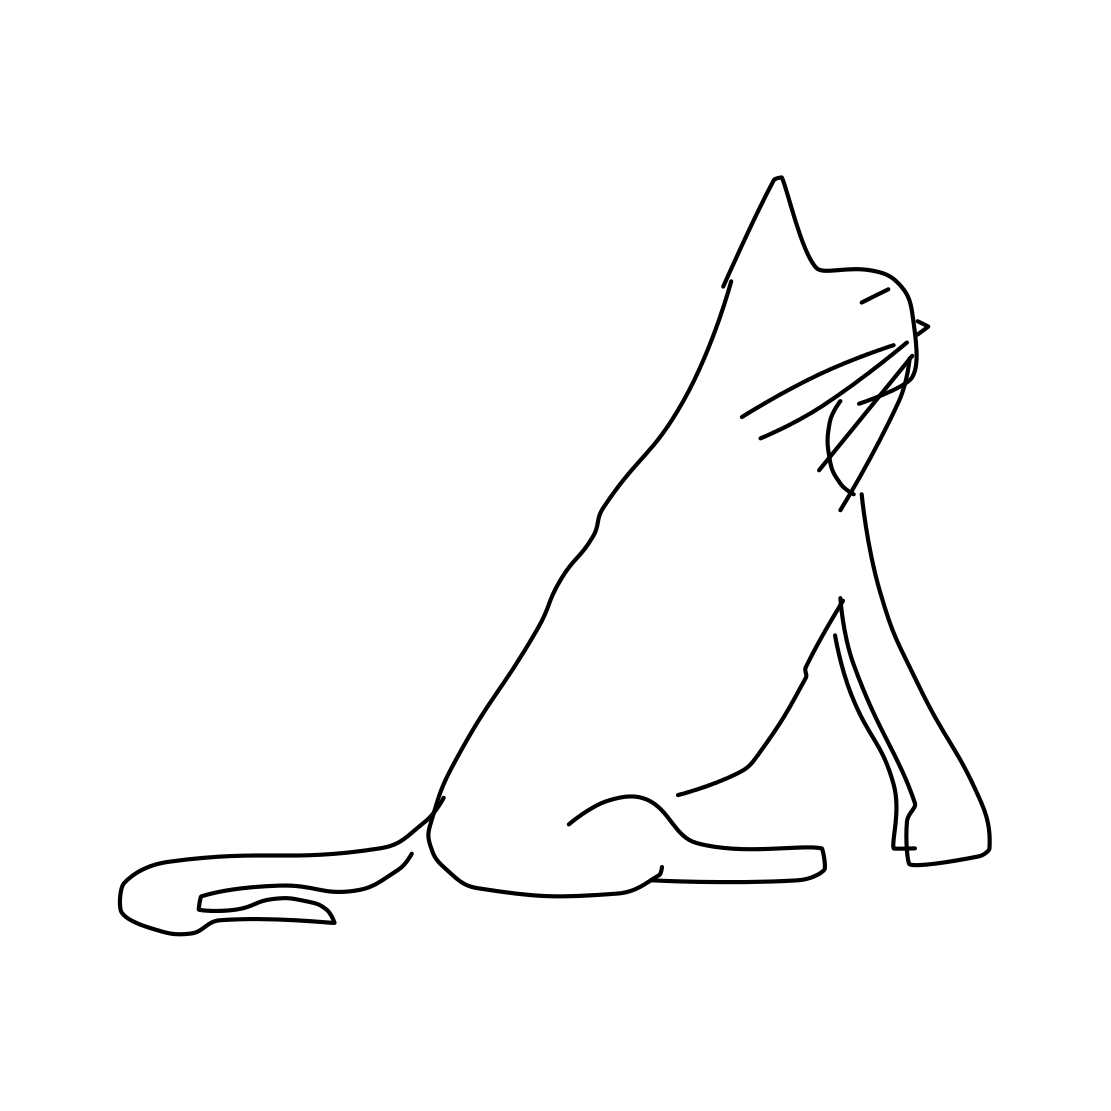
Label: cat